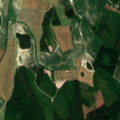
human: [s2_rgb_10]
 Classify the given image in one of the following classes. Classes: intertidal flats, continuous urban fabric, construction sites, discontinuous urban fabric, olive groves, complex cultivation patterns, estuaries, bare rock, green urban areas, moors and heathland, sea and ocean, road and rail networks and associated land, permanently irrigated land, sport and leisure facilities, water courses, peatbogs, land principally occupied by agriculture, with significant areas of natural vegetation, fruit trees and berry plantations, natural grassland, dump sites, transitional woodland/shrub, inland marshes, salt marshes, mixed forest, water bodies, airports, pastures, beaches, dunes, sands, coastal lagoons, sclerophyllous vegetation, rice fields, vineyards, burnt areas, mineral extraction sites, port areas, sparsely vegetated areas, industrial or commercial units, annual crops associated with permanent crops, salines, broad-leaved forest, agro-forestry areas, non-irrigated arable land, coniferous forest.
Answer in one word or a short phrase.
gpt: non-irrigated arable land, land principally occupied by agriculture, with significant areas of natural vegetation, mixed forest, transitional woodland/shrub